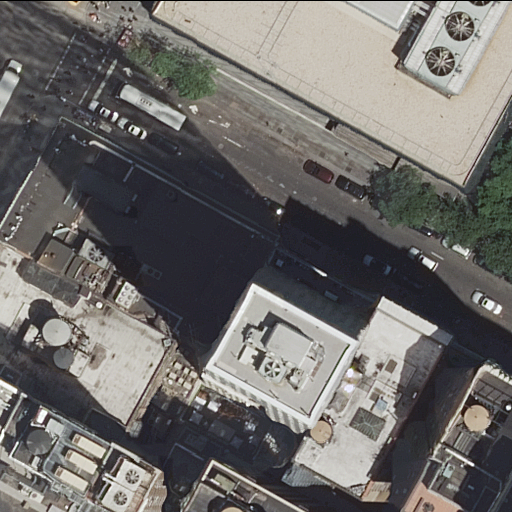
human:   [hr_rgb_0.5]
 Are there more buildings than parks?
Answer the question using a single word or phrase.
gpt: yes

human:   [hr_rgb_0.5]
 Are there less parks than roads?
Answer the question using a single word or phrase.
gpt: yes

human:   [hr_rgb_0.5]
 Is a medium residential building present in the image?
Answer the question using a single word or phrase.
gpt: yes

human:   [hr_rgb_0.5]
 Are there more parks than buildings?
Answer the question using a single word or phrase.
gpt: no

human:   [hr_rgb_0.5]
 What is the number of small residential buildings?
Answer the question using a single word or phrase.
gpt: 3

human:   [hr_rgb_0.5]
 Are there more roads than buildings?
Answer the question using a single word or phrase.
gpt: no

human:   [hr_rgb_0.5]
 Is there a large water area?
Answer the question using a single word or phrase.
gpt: no

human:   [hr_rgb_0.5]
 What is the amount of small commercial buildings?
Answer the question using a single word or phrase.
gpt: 0

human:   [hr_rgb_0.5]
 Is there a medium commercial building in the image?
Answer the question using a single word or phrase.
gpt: yes

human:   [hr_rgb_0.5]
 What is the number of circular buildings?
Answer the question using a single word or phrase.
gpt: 0

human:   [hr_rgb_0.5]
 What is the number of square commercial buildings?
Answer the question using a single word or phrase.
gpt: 0

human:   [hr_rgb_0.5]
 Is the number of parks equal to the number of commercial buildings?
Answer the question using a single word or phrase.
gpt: yes

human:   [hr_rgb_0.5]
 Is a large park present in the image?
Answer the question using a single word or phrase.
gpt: yes

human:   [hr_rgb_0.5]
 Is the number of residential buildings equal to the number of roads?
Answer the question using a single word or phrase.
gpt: no

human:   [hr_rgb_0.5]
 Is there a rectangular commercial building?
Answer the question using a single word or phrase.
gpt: yes

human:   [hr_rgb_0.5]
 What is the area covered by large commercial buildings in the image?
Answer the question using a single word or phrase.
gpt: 0m2

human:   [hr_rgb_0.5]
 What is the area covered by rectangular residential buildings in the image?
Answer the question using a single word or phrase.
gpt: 1515m2

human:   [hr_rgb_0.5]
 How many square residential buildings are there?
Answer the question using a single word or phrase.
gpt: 0

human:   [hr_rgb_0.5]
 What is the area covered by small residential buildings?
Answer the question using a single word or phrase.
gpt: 147m2

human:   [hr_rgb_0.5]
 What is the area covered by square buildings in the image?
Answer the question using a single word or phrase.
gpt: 0m2

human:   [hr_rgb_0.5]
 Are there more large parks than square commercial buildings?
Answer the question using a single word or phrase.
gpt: yes

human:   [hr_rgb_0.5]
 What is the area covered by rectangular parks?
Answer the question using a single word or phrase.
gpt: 0m2

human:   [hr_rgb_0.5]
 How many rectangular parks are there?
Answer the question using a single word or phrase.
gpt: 0

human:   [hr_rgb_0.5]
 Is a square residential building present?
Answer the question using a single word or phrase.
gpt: no

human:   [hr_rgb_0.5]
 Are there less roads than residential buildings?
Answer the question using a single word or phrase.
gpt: yes

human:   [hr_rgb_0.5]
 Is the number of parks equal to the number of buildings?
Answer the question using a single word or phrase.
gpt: no

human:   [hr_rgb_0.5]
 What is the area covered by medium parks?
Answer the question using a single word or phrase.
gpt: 0m2

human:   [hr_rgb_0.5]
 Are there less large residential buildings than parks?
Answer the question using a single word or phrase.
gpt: no

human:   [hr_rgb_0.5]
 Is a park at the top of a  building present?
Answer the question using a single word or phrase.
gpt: yes

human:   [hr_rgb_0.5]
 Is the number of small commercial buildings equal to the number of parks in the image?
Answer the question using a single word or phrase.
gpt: no

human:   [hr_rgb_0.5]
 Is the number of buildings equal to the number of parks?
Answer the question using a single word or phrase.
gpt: no

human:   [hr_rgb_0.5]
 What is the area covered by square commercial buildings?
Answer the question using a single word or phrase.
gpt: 0m2

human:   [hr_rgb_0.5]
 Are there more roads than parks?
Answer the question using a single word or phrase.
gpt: yes

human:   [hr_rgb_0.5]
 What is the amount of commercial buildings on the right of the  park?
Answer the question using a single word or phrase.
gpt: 0

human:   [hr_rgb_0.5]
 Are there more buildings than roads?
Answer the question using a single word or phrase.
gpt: yes

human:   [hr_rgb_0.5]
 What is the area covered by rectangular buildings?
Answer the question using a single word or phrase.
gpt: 1625m2